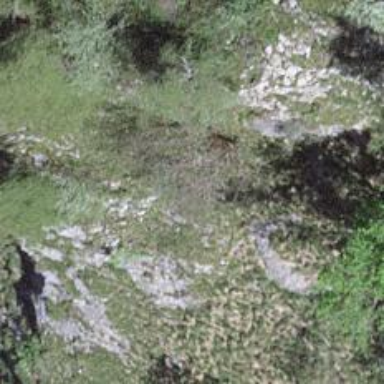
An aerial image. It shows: Cliff in nature.